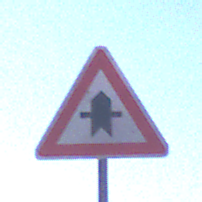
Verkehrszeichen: Vorfahrt
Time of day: MorningAfternoon
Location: Outdoor (Nature)
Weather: Clear
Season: NotSpecified
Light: Natural